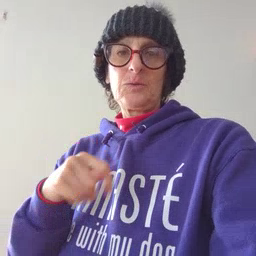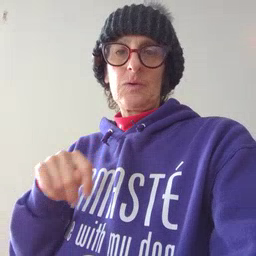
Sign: toy